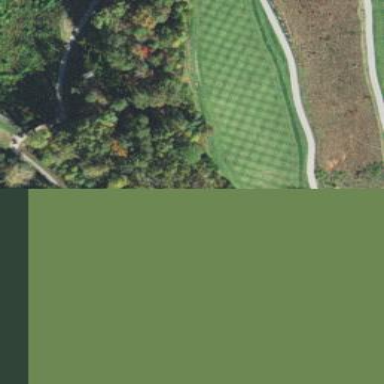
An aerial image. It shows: Golf fairway surrounded by grass.